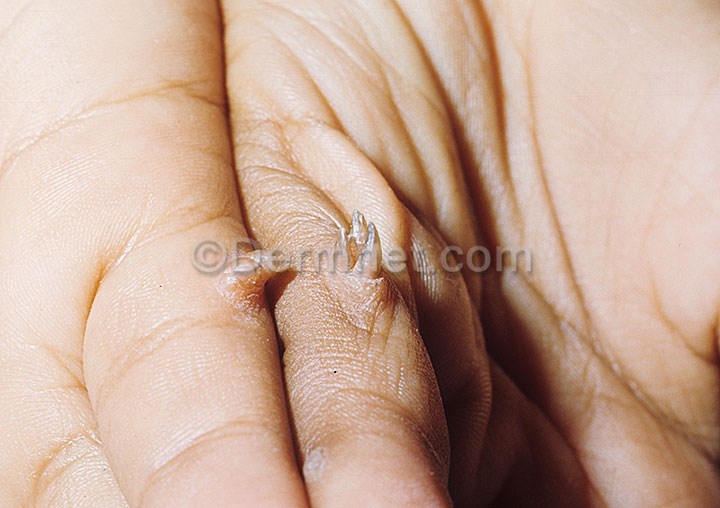
Disease: Seborrheic Keratoses and other Benign Tumors